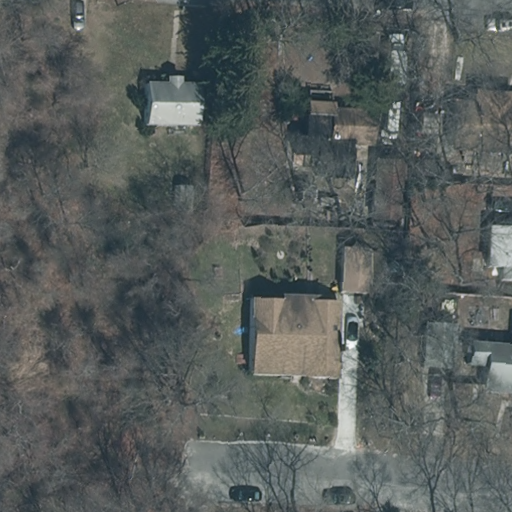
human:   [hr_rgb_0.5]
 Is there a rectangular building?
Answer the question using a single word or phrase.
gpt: yes

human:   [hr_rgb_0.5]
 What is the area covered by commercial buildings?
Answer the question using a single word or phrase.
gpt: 0m2

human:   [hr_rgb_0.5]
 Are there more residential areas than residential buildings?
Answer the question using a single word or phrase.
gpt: no

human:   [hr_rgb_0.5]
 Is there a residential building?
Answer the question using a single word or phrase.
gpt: yes

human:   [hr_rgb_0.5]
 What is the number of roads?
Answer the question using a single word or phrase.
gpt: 1

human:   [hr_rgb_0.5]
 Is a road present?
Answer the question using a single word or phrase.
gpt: yes

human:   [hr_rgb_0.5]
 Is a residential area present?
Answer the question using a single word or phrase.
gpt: yes

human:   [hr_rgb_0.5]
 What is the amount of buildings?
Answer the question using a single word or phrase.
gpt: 8

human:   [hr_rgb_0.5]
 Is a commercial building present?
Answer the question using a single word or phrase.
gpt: no

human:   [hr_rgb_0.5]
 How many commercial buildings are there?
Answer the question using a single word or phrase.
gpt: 0

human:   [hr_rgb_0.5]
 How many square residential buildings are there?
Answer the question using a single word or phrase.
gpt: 0

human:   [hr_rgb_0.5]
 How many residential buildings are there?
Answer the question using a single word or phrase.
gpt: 5

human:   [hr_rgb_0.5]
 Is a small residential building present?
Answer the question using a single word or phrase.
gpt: yes

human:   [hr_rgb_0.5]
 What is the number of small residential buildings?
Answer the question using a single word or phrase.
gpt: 1

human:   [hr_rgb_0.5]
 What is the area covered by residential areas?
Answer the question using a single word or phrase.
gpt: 312m2

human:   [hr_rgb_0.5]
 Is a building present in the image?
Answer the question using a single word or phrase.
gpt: yes

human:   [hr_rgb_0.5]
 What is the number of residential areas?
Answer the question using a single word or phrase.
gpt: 1

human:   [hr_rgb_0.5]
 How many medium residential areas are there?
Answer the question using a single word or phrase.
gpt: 1

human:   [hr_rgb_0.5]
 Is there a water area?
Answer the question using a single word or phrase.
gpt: no

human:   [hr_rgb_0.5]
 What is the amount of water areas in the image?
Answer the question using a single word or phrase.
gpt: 0

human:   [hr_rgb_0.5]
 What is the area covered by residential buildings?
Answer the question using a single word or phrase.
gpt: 899m2

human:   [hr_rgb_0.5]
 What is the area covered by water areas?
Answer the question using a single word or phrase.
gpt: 0m2

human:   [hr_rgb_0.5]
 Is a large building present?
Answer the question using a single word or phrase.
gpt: no

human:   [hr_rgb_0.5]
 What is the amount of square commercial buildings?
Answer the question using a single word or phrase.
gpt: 0

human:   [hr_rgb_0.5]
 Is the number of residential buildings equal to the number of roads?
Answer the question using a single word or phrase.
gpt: no

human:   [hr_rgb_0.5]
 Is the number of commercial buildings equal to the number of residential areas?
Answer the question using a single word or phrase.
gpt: no

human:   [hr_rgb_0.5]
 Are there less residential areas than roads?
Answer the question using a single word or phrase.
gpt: no

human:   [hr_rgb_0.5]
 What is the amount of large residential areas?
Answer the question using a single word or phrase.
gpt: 0

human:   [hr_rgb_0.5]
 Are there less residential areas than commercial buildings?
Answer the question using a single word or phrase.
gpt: no

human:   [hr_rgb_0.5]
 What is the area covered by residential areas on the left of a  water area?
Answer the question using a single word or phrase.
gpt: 0m2

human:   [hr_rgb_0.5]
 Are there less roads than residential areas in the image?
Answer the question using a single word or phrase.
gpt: no

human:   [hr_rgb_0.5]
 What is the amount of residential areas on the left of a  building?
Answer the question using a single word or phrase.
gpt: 0

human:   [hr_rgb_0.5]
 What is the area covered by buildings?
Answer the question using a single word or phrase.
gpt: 1134m2

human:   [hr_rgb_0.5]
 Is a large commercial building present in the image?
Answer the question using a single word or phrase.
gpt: no

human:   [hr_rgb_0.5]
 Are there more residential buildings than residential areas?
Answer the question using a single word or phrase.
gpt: yes

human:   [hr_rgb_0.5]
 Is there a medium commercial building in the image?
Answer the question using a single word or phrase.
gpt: no

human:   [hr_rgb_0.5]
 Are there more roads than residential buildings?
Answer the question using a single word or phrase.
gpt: no

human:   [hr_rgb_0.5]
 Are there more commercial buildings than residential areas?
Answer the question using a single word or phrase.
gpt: no

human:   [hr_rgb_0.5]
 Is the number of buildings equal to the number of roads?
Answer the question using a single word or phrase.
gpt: no

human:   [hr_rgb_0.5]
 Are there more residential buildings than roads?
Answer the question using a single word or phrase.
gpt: yes

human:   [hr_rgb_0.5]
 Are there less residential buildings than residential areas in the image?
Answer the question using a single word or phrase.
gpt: no

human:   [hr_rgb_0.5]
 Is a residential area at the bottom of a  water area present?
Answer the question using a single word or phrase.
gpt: no

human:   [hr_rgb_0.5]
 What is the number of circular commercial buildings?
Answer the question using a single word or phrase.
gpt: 0

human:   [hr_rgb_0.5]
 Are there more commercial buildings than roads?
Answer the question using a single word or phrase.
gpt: no

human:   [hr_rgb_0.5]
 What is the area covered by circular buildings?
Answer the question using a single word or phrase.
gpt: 0m2

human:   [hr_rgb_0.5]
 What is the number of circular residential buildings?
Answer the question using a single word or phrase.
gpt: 0

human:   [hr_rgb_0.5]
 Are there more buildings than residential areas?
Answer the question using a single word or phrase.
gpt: yes

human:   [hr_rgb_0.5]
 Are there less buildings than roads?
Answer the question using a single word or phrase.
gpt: no

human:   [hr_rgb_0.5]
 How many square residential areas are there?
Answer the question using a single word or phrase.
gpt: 0

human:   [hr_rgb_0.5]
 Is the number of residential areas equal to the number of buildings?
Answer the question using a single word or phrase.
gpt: no

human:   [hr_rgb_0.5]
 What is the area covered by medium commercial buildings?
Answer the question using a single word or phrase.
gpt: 0m2

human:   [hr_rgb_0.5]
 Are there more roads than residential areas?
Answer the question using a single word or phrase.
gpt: no

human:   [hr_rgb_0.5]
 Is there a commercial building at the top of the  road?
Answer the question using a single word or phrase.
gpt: no

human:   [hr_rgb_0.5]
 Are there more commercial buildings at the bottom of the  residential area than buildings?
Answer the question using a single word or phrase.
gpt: no

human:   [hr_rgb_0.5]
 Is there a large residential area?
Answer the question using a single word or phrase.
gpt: no

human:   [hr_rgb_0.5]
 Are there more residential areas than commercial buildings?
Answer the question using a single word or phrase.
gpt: yes

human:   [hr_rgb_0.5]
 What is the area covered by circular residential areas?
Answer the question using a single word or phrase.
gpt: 0m2

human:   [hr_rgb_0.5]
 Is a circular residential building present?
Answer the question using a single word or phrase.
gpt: no

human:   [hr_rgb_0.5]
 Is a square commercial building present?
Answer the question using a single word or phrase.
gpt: no

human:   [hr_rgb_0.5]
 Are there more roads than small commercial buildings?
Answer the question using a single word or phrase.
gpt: yes

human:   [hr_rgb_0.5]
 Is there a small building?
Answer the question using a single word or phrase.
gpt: yes

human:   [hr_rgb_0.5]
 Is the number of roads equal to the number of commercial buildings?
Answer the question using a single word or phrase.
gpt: no

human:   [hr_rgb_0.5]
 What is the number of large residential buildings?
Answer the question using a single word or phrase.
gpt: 0

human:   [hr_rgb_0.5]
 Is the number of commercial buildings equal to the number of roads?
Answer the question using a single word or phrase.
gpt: no